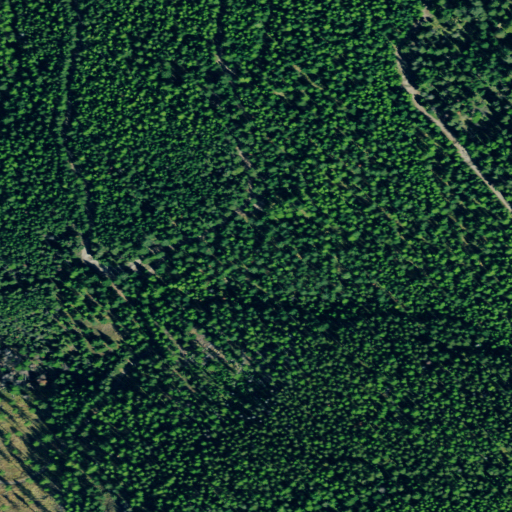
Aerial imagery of ridge(s) in Montana named Eagle Mountain containing evergreen forest and shrub